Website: lowes
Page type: customer-info-address
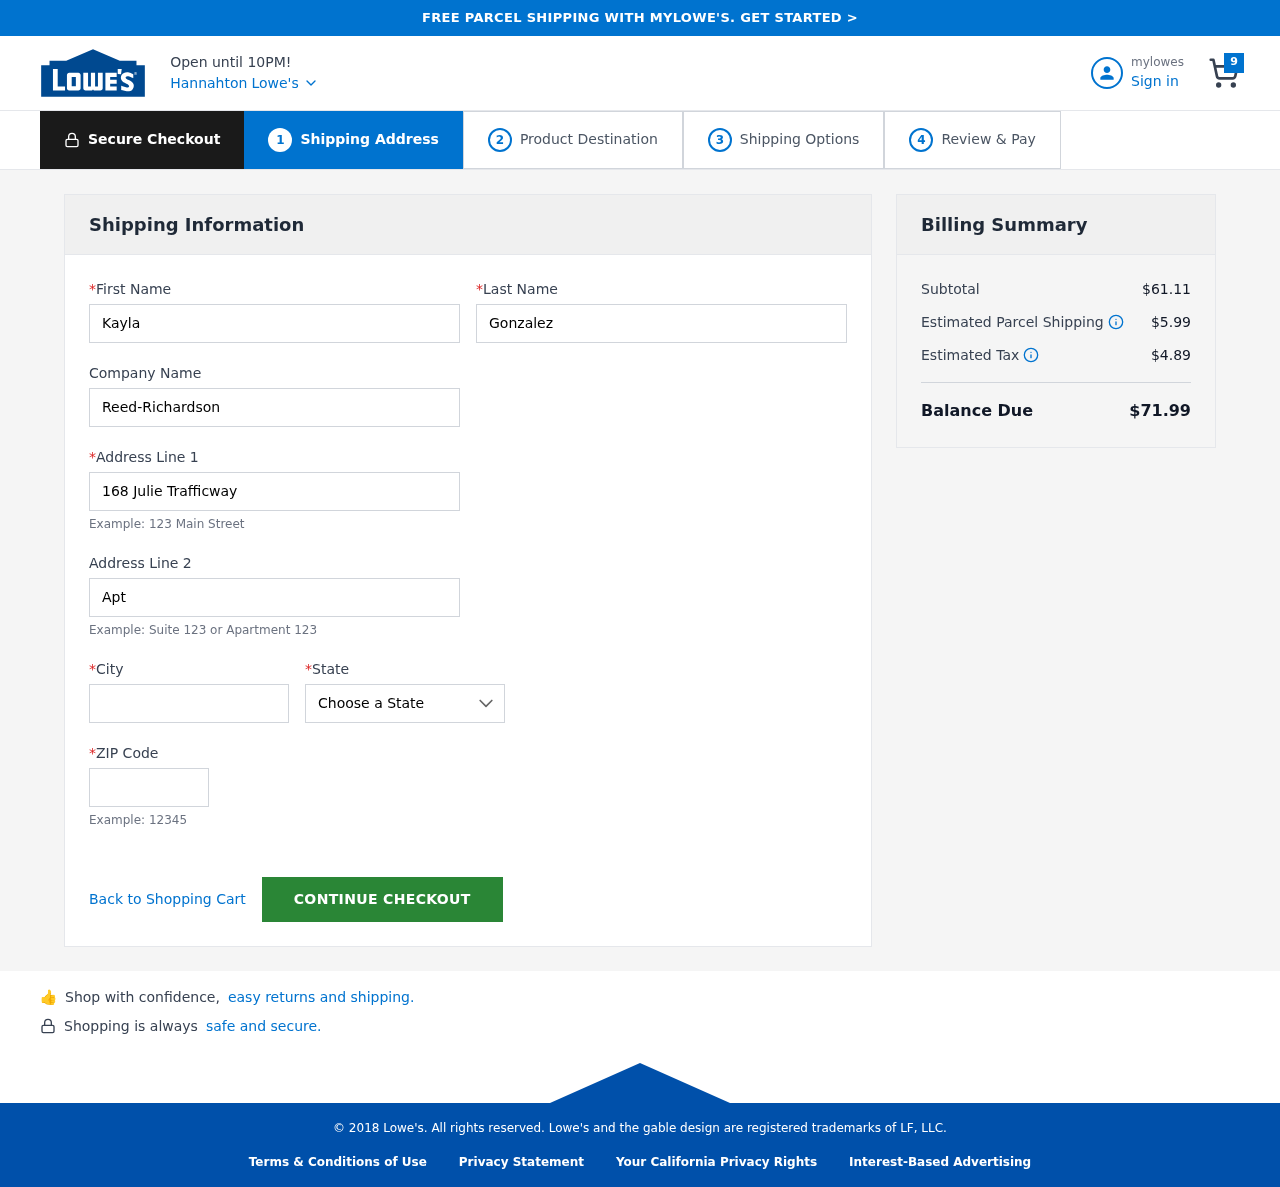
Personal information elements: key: PII_CITY
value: Hannahton
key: PII_COMPANY
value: Reed-Richardson
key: PII_FIRSTNAME
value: Kayla
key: PII_LASTNAME
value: Gonzalez
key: PII_POSTCODE
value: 42219
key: PII_STATE
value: Wisconsin
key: PII_STREET
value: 168 Julie Trafficway
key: PII_STREET2
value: Apt. 438
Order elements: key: ORDER_NUM_ITEMS
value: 9
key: ORDER_SUBTOTAL
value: $61.11
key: ORDER_SHIPPING_COST
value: $5.99
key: ORDER_TAX
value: $4.89
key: ORDER_TOTAL
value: $71.99